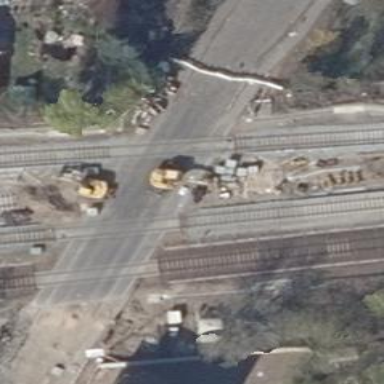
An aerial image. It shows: Level crossing on the railway with lights and full barrier.